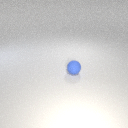
small blue rubber sphere